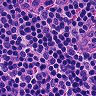
Metastatic tissue present: no